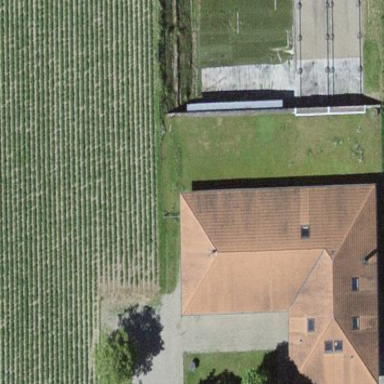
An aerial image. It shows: Shooting sport building.